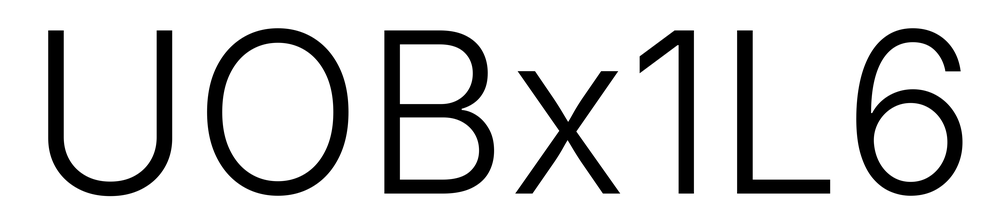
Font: Inter_Light